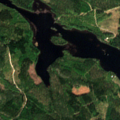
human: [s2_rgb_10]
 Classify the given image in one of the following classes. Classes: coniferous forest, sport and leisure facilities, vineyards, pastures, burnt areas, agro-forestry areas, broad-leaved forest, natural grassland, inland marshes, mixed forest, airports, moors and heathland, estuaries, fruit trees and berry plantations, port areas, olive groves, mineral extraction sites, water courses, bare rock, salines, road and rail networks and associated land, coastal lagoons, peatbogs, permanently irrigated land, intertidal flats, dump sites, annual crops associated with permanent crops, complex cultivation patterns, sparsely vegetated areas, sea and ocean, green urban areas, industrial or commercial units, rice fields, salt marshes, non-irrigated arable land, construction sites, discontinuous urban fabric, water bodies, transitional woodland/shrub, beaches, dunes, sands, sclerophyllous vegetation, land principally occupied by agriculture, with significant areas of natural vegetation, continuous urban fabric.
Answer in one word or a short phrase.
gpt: coniferous forest, mixed forest, water bodies